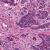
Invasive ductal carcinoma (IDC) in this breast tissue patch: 1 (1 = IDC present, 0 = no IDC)